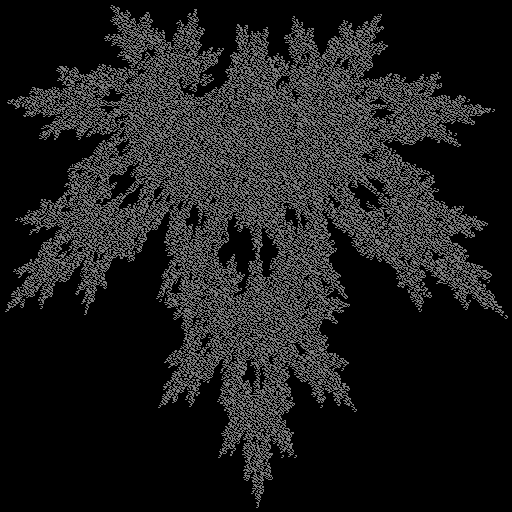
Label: maple_leaf